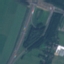
Land use / land cover: Highway